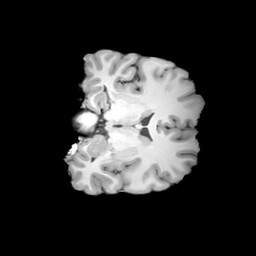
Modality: T1w
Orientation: coronal
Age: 21
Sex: female
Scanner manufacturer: siemens
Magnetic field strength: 3 T
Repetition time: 2 s
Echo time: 0.0024 s